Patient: sex M, age 53
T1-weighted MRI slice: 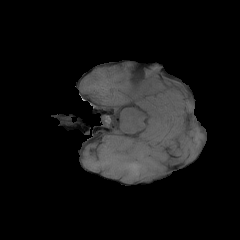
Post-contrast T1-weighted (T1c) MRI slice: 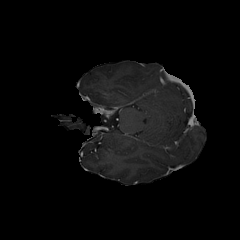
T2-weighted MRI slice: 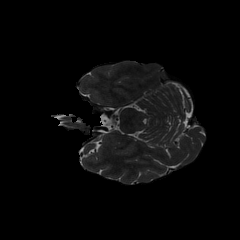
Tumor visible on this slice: no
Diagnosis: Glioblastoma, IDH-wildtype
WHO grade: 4